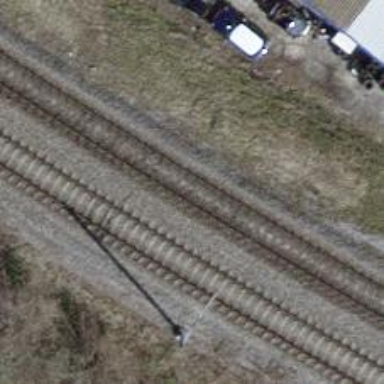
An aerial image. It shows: Railway track with contact lines for electrification.